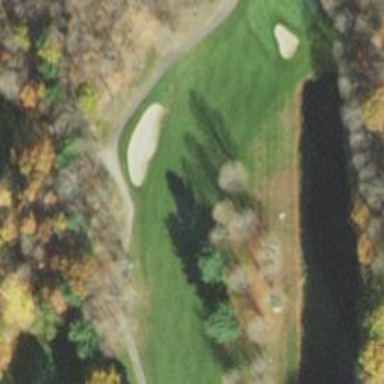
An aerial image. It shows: Grassy area designated as golf fairway.